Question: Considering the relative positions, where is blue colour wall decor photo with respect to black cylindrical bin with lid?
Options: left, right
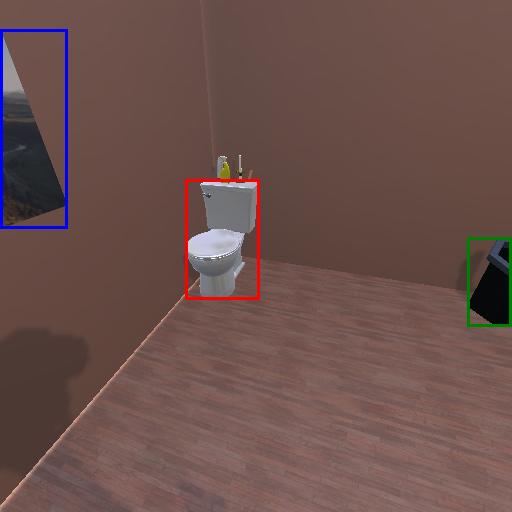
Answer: left